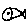
Label: fish